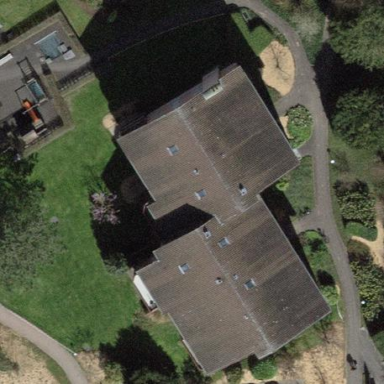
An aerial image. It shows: Building with tile roof.